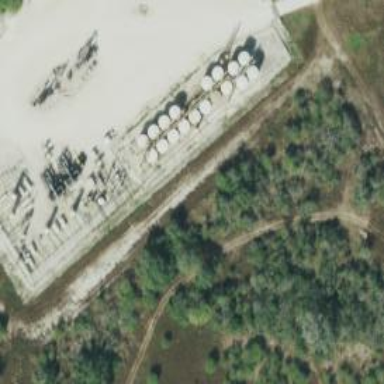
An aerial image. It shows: Storage tank with man-made structure.